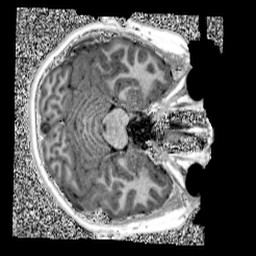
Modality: UNIT1
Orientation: axial
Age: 11
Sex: male
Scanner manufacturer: siemens
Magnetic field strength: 3 T
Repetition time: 4 s
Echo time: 0.00299 s